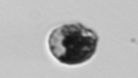
Label: Dinophyceae